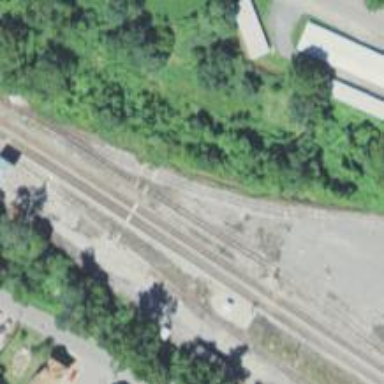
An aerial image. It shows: Railway siding with rails.